Question: I wanted to install apiaryio/drafter on windows.
I installed python 2.7 and visuall studio 12 "Full version". It needed to add some folders to system path because of not finding some files like "mspdb110.dll". But the latest problem related to "fatal error LNK1104: cannot open file 'kernel32.lib'" was not solved even by adding its address to system path.
How can I solve it?

'''
C:\WINDOWS\system32>cd C:\Users\MJZ\Documents\GitHub\drafter
C:\Users\MJZ\Documents\GitHub\drafter>vcbuild.bat
creating config.gypi
creating config.mk
creating makefiles
Warning: Missing input files:
./build\ext\snowcrash\..\..\..\ext\snowcrash\src\Version.h
All OK.
Project files generated.
ERROR: Cannot determine the location of the VS Common Tools folder.
Building Snow Crash...
Build started 2015-05-02 9:27:50 AM.
1>Project "C:\Users\MJZ\Documents\GitHub\drafter\build\drafter.sln" on nod
e 1 (default targets).
1>ValidateSolutionConfiguration:
Building solution configuration "Release|Win32".
1>Project "C:\Users\MJZ\Documents\GitHub\drafter\build\drafter.sln" (1) is
building "C:\Users\MJZ\Documents\GitHub\drafter\build\test-libdrafter.v
cxproj.metaproj" (3) on node 1 (default targets).
3>Project "C:\Users\MJZ\Documents\GitHub\drafter\build\test-libdrafter.vcx
proj.metaproj" (3) is building "C:\Users\MJZ\Documents\GitHub\drafter\bu
ild\ext\snowcrash\libmarkdownparser.vcxproj" (4) on node 1 (default targ
ets).
4>C:\Program Files (x86)\MSBuild\Microsoft.Cpp\v4.0\V110\Microsoft.CppBuil
d.targets(344,5): warning MSB8003: Could not find WindowsSDKDir variable
from the registry. TargetFrameworkVersion or PlatformToolset may be se
t to an invalid version number. [C:\Users\MJZ\Documents\GitHub\drafter\b
uild\ext\snowcrash\libmarkdownparser.vcxproj]
1>Project "C:\Users\MJZ\Documents\GitHub\drafter\build\drafter.sln" (1) is
building "C:\Users\MJZ\Documents\GitHub\drafter\build\drafter.vcxproj.m
etaproj" (2) on node 1 (default targets).
2>Project "C:\Users\MJZ\Documents\GitHub\drafter\build\drafter.vcxproj.met
aproj" (2) is building "C:\Users\MJZ\Documents\GitHub\drafter\build\ext\
snowcrash\libsnowcrash.vcxproj" (5) on node 4 (default targets).
5>C:\Program Files (x86)\MSBuild\Microsoft.Cpp\v4.0\V110\Microsoft.CppBuil
d.targets(344,5): warning MSB8003: Could not find WindowsSDKDir variable
from the registry. TargetFrameworkVersion or PlatformToolset may be se
t to an invalid version number. [C:\Users\MJZ\Documents\GitHub\drafter\b
uild\ext\snowcrash\libsnowcrash.vcxproj]
2>Project "C:\Users\MJZ\Documents\GitHub\drafter\build\drafter.vcxproj.met
aproj" (2) is building "C:\Users\MJZ\Documents\GitHub\drafter\build\libs
os.vcxproj" (7) on node 3 (default targets).
7>C:\Program Files (x86)\MSBuild\Microsoft.Cpp\v4.0\V110\Microsoft.CppBuil
d.targets(344,5): warning MSB8003: Could not find WindowsSDKDir variable
from the registry. TargetFrameworkVersion or PlatformToolset may be se
t to an invalid version number. [C:\Users\MJZ\Documents\GitHub\drafter\b
uild\libsos.vcxproj]
2>Project "C:\Users\MJZ\Documents\GitHub\drafter\build\drafter.vcxproj.met
aproj" (2) is building "C:\Users\MJZ\Documents\GitHub\drafter\build\libd
rafter.vcxproj" (6) on node 2 (default targets).
6>C:\Program Files (x86)\MSBuild\Microsoft.Cpp\v4.0\V110\Microsoft.CppBuil
d.targets(344,5): warning MSB8003: Could not find WindowsSDKDir variable
from the registry. TargetFrameworkVersion or PlatformToolset may be se
t to an invalid version number. [C:\Users\MJZ\Documents\GitHub\drafter\b
uild\libdrafter.vcxproj]
4>InitializeBuildStatus:
Creating "Release\obj\libmarkdownparser\libmarkdownparser.unsuccessful
build" because "AlwaysCreate" was specified.
7>InitializeBuildStatus:
Creating "Release\obj\libsos\libsos.unsuccessfulbuild" because "Always
Create" was specified.
5>InitializeBuildStatus:
Creating "Release\obj\libsnowcrash\libsnowcrash.unsuccessfulbuild" bec
ause "AlwaysCreate" was specified.
6>InitializeBuildStatus:
Creating "Release\obj\libdrafter\libdrafter.unsuccessfulbuild" because
"AlwaysCreate" was specified.
4>ClCompile:
All outputs are up-to-date.
Lib:
All outputs are up-to-date.
libmarkdownparser.vcxproj -> C:\Users\MJZ\Documents\GitHub\drafter\bui
ld\Release\lib\libmarkdownparser.lib
FinalizeBuildStatus:
Deleting file "Release\obj\libmarkdownparser\libmarkdownparser.unsucce
ssfulbuild".
Touching "Release\obj\libmarkdownparser\libmarkdownparser.lastbuildsta
te".
4>Done Building Project "C:\Users\MJZ\Documents\GitHub\drafter\build\ext\s
nowcrash\libmarkdownparser.vcxproj" (default targets).
3>Project "C:\Users\MJZ\Documents\GitHub\drafter\build\test-libdrafter.vcx
proj.metaproj" (3) is building "C:\Users\MJZ\Documents\GitHub\drafter\bu
ild\ext\snowcrash\libsundown.vcxproj" (8) on node 1 (default targets).
8>C:\Program Files (x86)\MSBuild\Microsoft.Cpp\v4.0\V110\Microsoft.CppBuil
d.targets(344,5): warning MSB8003: Could not find WindowsSDKDir variable
from the registry. TargetFrameworkVersion or PlatformToolset may be se
t to an invalid version number. [C:\Users\MJZ\Documents\GitHub\drafter\b
uild\ext\snowcrash\libsundown.vcxproj]
8>InitializeBuildStatus:
Creating "Release\obj\libsundown\libsundown.unsuccessfulbuild" because
"AlwaysCreate" was specified.
7>ClCompile:
All outputs are up-to-date.
6>ClCompile:
All outputs are up-to-date.
5>ClCompile:
All outputs are up-to-date.
7>Lib:
All outputs are up-to-date.
libsos.vcxproj -> C:\Users\MJZ\Documents\GitHub\drafter\build\Release\
lib\libsos.lib
6>Lib:
All outputs are up-to-date.
libdrafter.vcxproj -> C:\Users\MJZ\Documents\GitHub\drafter\build\Rele
ase\lib\libdrafter.lib
8>ClCompile:
All outputs are up-to-date.
5>Lib:
All outputs are up-to-date.
7>FinalizeBuildStatus:
Deleting file "Release\obj\libsos\libsos.unsuccessfulbuild".
Touching "Release\obj\libsos\libsos.lastbuildstate".
6>FinalizeBuildStatus:
Deleting file "Release\obj\libdrafter\libdrafter.unsuccessfulbuild".
7>Done Building Project "C:\Users\MJZ\Documents\GitHub\drafter\build\libso
s.vcxproj" (default targets).
6>FinalizeBuildStatus:
Touching "Release\obj\libdrafter\libdrafter.lastbuildstate".
5>Lib:
libsnowcrash.vcxproj -> C:\Users\MJZ\Documents\GitHub\drafter\build\Re
lease\lib\libsnowcrash.lib
FinalizeBuildStatus:
Deleting file "Release\obj\libsnowcrash\libsnowcrash.unsuccessfulbuild
".
Touching "Release\obj\libsnowcrash\libsnowcrash.lastbuildstate".
6>Done Building Project "C:\Users\MJZ\Documents\GitHub\drafter\build\libdr
after.vcxproj" (default targets).
5>Done Building Project "C:\Users\MJZ\Documents\GitHub\drafter\build\ext\s
nowcrash\libsnowcrash.vcxproj" (default targets).
8>Lib:
All outputs are up-to-date.
libsundown.vcxproj -> C:\Users\MJZ\Documents\GitHub\drafter\build\Rele
ase\lib\libsundown.lib
FinalizeBuildStatus:
Deleting file "Release\obj\libsundown\libsundown.unsuccessfulbuild".
Touching "Release\obj\libsundown\libsundown.lastbuildstate".
8>Done Building Project "C:\Users\MJZ\Documents\GitHub\drafter\build\ext\s
nowcrash\libsundown.vcxproj" (default targets).
2>Project "C:\Users\MJZ\Documents\GitHub\drafter\build\drafter.vcxproj.met
aproj" (2) is building "C:\Users\MJZ\Documents\GitHub\drafter\build\draf
ter.vcxproj" (9) on node 3 (default targets).
9>C:\Program Files (x86)\MSBuild\Microsoft.Cpp\v4.0\V110\Microsoft.CppBuil
d.targets(344,5): warning MSB8003: Could not find WindowsSDKDir variable
from the registry. TargetFrameworkVersion or PlatformToolset may be se
t to an invalid version number. [C:\Users\MJZ\Documents\GitHub\drafter\b
uild\drafter.vcxproj]
3>Project "C:\Users\MJZ\Documents\GitHub\drafter\build\test-libdrafter.vcx
proj.metaproj" (3) is building "C:\Users\MJZ\Documents\GitHub\drafter\bu
ild\test-libdrafter.vcxproj" (10) on node 2 (default targets).
10>C:\Program Files (x86)\MSBuild\Microsoft.Cpp\v4.0\V110\Microsoft.CppBuil
d.targets(344,5): warning MSB8003: Could not find WindowsSDKDir variable
from the registry. TargetFrameworkVersion or PlatformToolset may be se
t to an invalid version number. [C:\Users\MJZ\Documents\GitHub\drafter\b
uild\test-libdrafter.vcxproj]
9>InitializeBuildStatus:
Touching "Release\obj\drafter\drafter.unsuccessfulbuild".
10>InitializeBuildStatus:
Touching "Release\obj\test-libdrafter\test-libdrafter.unsuccessfulbuil
d".
9>ClCompile:
All outputs are up-to-date.
10>ClCompile:
C:\Program Files (x86)\Microsoft Visual Studio 11.0\VC\bin\CL.exe /c /
I..\src /I..\test /I..\test\vendor\Catch\include /I..\ext\snowcrash\sr
c /I"..\ext\snowcrash\ext\markdown-parser\src" /I"..\ext\snowcrash\ext
\markdown-parser\ext\sundown\src" /I..\ext\sos\src /Zi /nologo /W1 /WX
- /Od /Ob2 /Oi /Ot /Oy /GL /D BUILDING_SNOWCRASH=1 /D WIN32 /D _CRT_SE
CURE_NO_DEPRECATE /D _CRT_NONSTDC_NO_DEPRECATE /D WIN /Gm- /EHsc /MD /
GS /Gy /fp:precise /Zc:wchar_t /Zc:forScope /GR /Fo"Release\obj\test-l
ibdrafter\\" /Fd"Release\obj\test-libdrafter\vc110.pdb" /Gd /TP /analy
ze- /errorReport:queue /MP "..\test\test-main.cc"
9>Link:
C:\Program Files (x86)\Microsoft Visual Studio 11.0\VC\bin\link.exe /E
RRORREPORT:QUEUE /OUT:"C:\Users\MJZ\Documents\GitHub\drafter\build\Rel
ease\drafter.exe" /INCREMENTAL:NO /NOLOGO /MANIFEST /MANIFESTUAC:"leve
l='asInvoker' uiAccess='false'" /manifest:embed /PDB:"C:\Users\MJZ\Doc
uments\GitHub\drafter\build\Release\drafter.pdb" /SUBSYSTEM:CONSOLE /O
PT:REF /OPT:ICF /LTCG /TLBID:1 /DYNAMICBASE /NXCOMPAT /IMPLIB:"C:\User
s\MJZ\Documents\GitHub\drafter\build\Release\drafter.lib" /MACHINE:X86
/SAFESEH Release\obj\drafter\main.obj
Release\obj\drafter\config.obj
Release\obj\drafter\reporting.obj
C:\Users\MJZ\Documents\GitHub\drafter\build\Release\lib\libdrafter.lib
C:\Users\MJZ\Documents\GitHub\drafter\build\Release\lib\libsos.lib
C:\Users\MJZ\Documents\GitHub\drafter\build\Release\lib\libsnowcrash.l
ib
C:\Users\MJZ\Documents\GitHub\drafter\build\Release\lib\libmarkdownpar
ser.lib
C:\Users\MJZ\Documents\GitHub\drafter\build\Release\lib\libsundown.lib
10>ClCompile:
test-main.cc
9>LINK : fatal error LNK1104: cannot open file 'kernel32.lib' [C:\Users\MJ
Z\Documents\GitHub\drafter\build\drafter.vcxproj]
9>Done Building Project "C:\Users\MJZ\Documents\GitHub\drafter\build\draft
er.vcxproj" (default targets) -- FAILED.
2>Done Building Project "C:\Users\MJZ\Documents\GitHub\drafter\build\draft
er.vcxproj.metaproj" (default targets) -- FAILED.
10>c:\users\mjz\documents\github\drafter\test\vendor\catch\include\internal
\catch_console_colour_impl.hpp(29): fatal error C1083: Cannot open inclu
de file: 'windows.h': No such file or directory [C:\Users\MJZ\Documents\
GitHub\drafter\build\test-libdrafter.vcxproj]
10>Done Building Project "C:\Users\MJZ\Documents\GitHub\drafter\build\test-
libdrafter.vcxproj" (default targets) -- FAILED.
3>Done Building Project "C:\Users\MJZ\Documents\GitHub\drafter\build\test-
libdrafter.vcxproj.metaproj" (default targets) -- FAILED.
1>Done Building Project "C:\Users\MJZ\Documents\GitHub\drafter\build\draft
er.sln" (default targets) -- FAILED.
Build FAILED.
Time Elapsed 00:00:10.03
'''
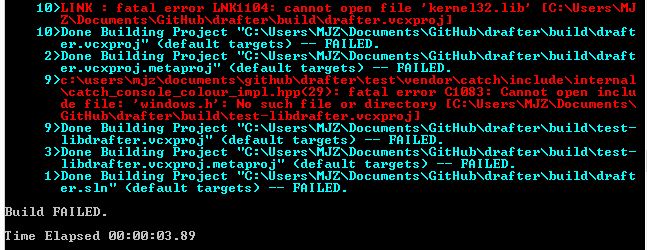
Answer: Since version <URL> Dredd doesn't need C++ compiler or anything like that during installation. I hope you can now install it on Windows without any problems!
---
At the same time, I need to warn you that Dredd's <URL> yet. It's planned, but we're not there yet. Some users reportedly use Dredd on Windows without any problems, some have issues. If you bump into any, please go to Dredd's GitHub repo and help us to at least track them, if not try to contribute a fix.